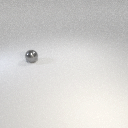
small gray metal sphere